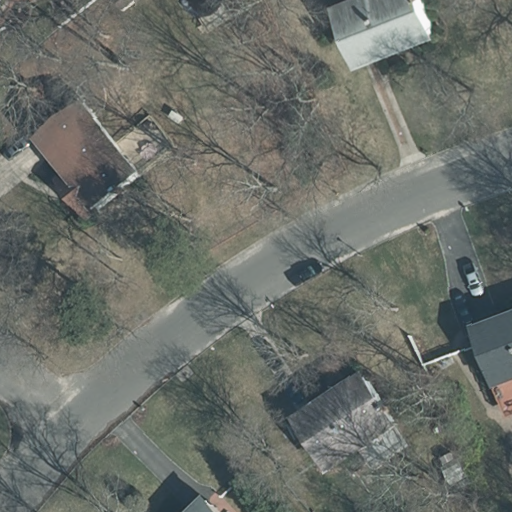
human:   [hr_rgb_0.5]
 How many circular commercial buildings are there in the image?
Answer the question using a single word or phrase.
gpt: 0

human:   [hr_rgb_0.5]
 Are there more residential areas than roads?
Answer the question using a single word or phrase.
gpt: no

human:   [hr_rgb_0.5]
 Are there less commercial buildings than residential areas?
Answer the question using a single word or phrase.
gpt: yes

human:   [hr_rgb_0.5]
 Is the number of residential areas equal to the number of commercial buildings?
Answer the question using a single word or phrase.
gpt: no

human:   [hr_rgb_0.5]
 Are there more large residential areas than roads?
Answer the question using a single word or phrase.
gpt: no

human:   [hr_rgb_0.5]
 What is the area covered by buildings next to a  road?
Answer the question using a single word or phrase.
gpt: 820m2

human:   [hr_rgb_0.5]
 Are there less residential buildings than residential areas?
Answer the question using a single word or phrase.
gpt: no

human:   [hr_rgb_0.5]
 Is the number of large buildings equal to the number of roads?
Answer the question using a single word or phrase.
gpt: no

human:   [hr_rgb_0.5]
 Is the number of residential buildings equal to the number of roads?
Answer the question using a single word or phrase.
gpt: no

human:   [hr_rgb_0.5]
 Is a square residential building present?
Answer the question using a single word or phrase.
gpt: no

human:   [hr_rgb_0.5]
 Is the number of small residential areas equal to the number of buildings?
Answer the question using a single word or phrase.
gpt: no

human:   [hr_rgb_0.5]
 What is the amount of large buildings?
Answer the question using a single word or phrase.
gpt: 0

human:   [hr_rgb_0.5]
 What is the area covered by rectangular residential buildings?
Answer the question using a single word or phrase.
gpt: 125m2

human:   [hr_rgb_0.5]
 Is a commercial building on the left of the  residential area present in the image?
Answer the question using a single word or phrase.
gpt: no

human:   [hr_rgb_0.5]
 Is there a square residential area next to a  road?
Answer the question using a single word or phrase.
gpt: no

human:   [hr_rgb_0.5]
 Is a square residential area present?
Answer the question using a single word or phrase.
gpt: no

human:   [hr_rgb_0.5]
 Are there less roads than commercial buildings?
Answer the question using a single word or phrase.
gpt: no

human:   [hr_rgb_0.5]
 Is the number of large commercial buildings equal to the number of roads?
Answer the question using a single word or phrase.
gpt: no

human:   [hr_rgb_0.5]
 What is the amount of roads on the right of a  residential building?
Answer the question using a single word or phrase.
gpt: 0

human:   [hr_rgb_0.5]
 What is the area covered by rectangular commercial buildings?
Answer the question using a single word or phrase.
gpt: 0m2

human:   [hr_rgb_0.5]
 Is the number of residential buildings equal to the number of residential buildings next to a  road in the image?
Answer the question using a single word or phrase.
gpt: yes

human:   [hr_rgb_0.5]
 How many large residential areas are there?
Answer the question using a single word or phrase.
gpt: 1

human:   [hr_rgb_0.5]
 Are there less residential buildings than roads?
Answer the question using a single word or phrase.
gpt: no

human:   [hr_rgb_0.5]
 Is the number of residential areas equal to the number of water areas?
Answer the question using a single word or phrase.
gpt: no

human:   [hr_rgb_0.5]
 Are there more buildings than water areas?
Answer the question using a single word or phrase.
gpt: yes

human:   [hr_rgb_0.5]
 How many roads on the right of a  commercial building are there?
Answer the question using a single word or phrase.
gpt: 0

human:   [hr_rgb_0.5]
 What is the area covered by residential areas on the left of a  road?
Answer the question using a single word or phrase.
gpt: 0m2

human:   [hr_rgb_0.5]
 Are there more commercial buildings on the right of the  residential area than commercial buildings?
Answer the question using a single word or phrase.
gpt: no

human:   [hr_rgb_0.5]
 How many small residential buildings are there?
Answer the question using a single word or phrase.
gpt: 3

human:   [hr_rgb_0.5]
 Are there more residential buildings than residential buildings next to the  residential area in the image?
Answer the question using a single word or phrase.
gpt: no

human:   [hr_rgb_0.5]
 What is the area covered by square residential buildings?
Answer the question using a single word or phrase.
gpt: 0m2

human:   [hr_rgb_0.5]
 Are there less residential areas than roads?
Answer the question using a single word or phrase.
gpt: yes

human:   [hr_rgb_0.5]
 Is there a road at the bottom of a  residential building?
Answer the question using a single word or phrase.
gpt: yes

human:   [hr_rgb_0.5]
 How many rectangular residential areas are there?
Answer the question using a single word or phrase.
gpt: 1

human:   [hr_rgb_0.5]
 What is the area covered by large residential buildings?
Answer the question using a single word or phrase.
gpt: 0m2

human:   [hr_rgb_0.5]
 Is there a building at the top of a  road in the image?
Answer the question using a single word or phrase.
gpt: yes